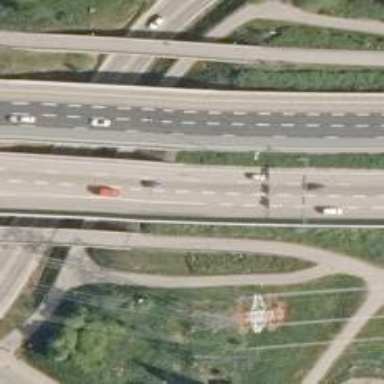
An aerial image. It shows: Asphalt motorway link.